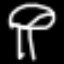
Label: mushroom